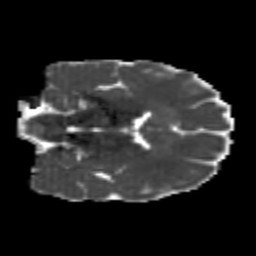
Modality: MD
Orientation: coronal
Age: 24
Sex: female
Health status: healthy
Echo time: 0.074 s